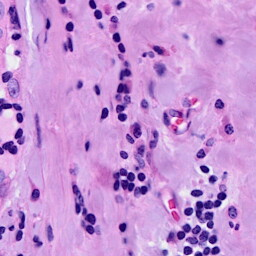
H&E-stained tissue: Breast